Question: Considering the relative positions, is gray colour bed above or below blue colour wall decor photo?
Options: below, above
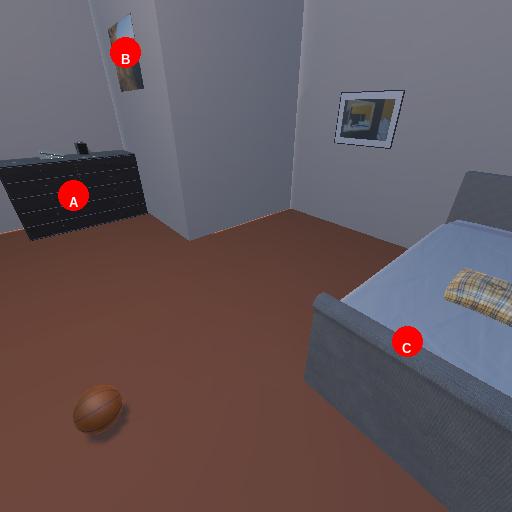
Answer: below